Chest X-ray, PA view. Patient: 40 years old, sex M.
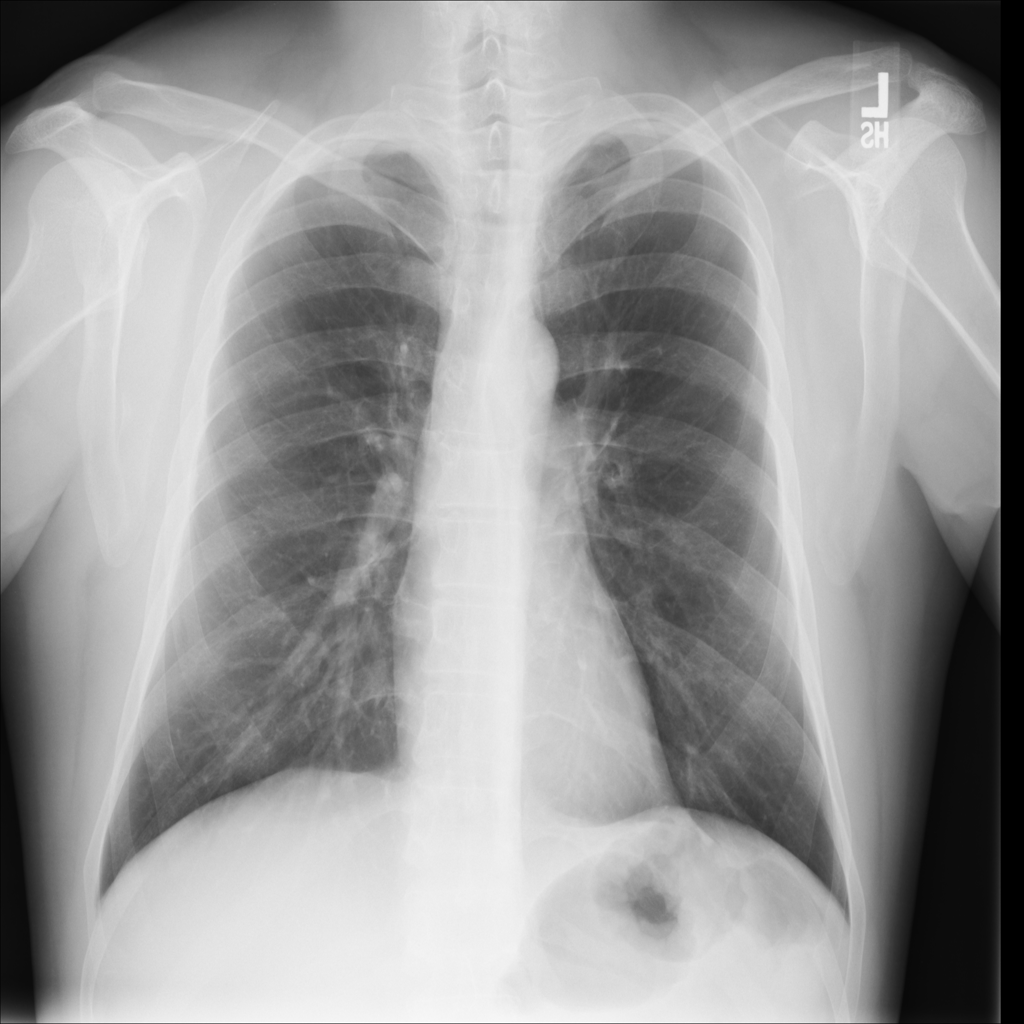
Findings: No Finding